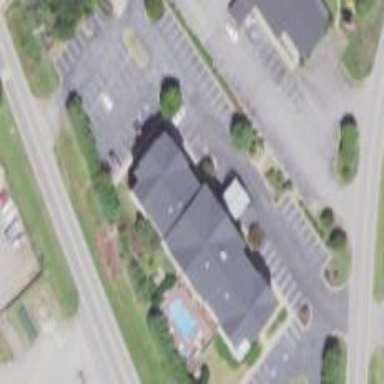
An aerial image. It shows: Hotel building.